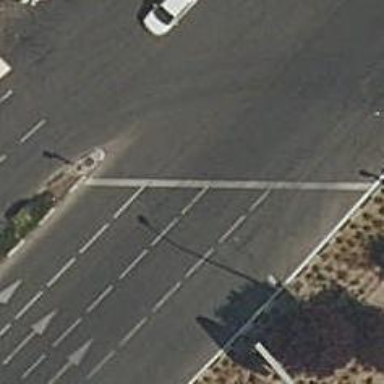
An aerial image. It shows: Road with traffic signals.